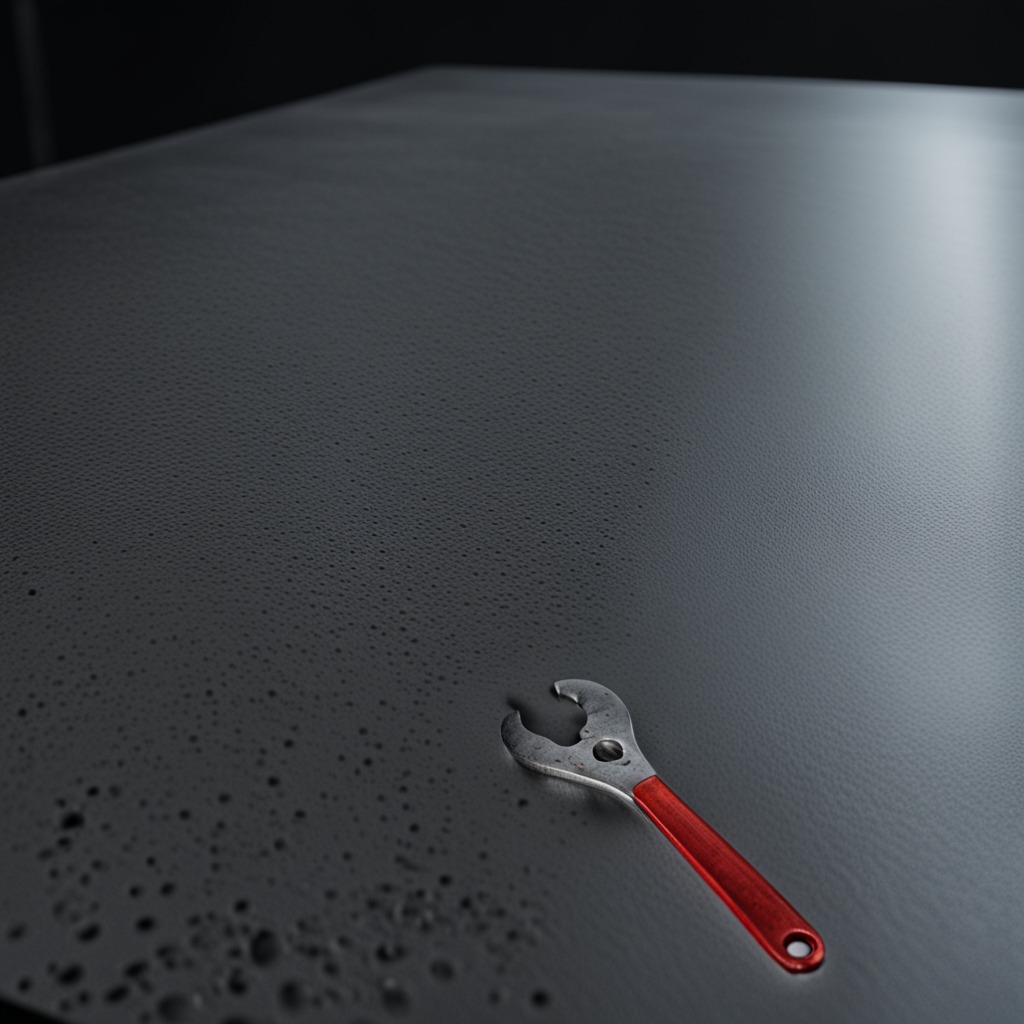
An wrench is lying on the clean granite table inside a workshop at night.